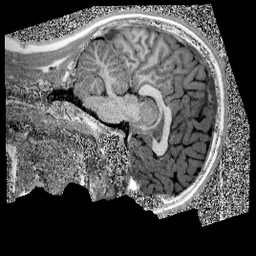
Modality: UNIT1
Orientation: sagittal
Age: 11
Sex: male
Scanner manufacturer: siemens
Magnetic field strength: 3 T
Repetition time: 4 s
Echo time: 0.00299 s